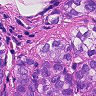
Metastatic tissue present: yes